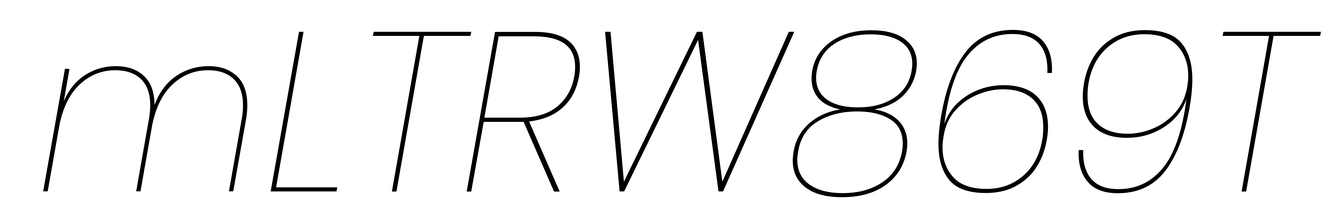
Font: Poppins-ThinItalic